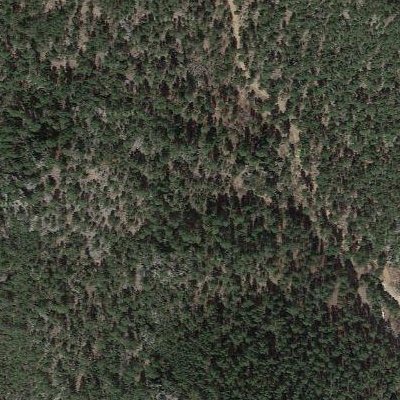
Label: Forest